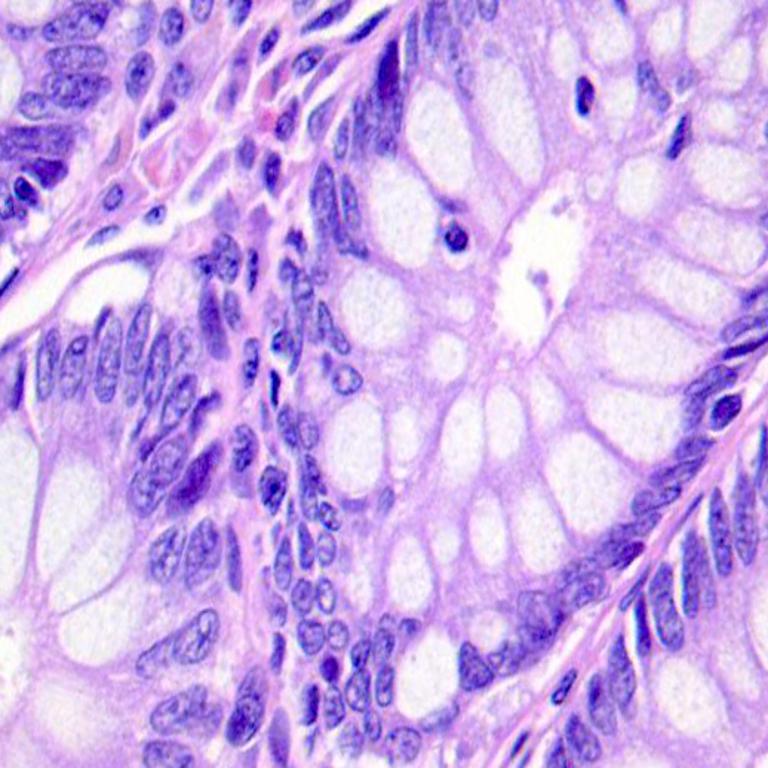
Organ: colon
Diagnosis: benign